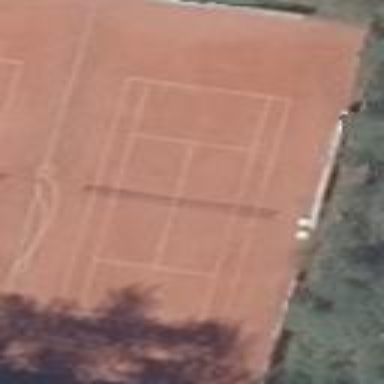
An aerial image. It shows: Tennis court on pitch.